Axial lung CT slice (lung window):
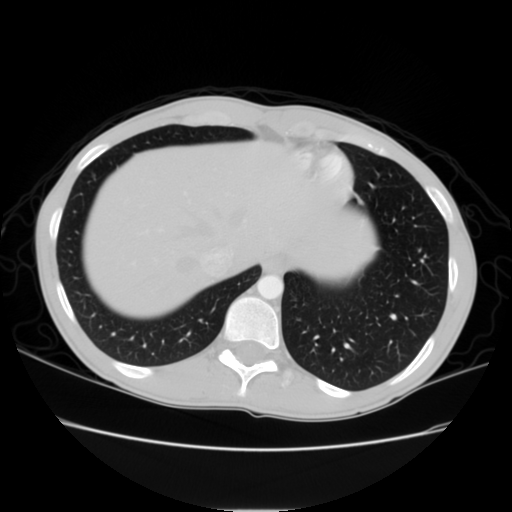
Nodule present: no